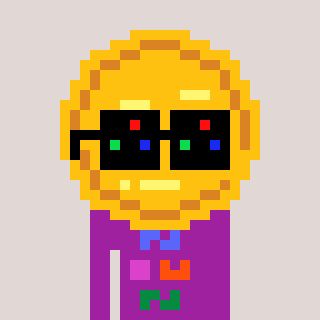
a pixel art character with square black sunglasses, a medal-shaped head and a magenta-colored body on a warm background